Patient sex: M
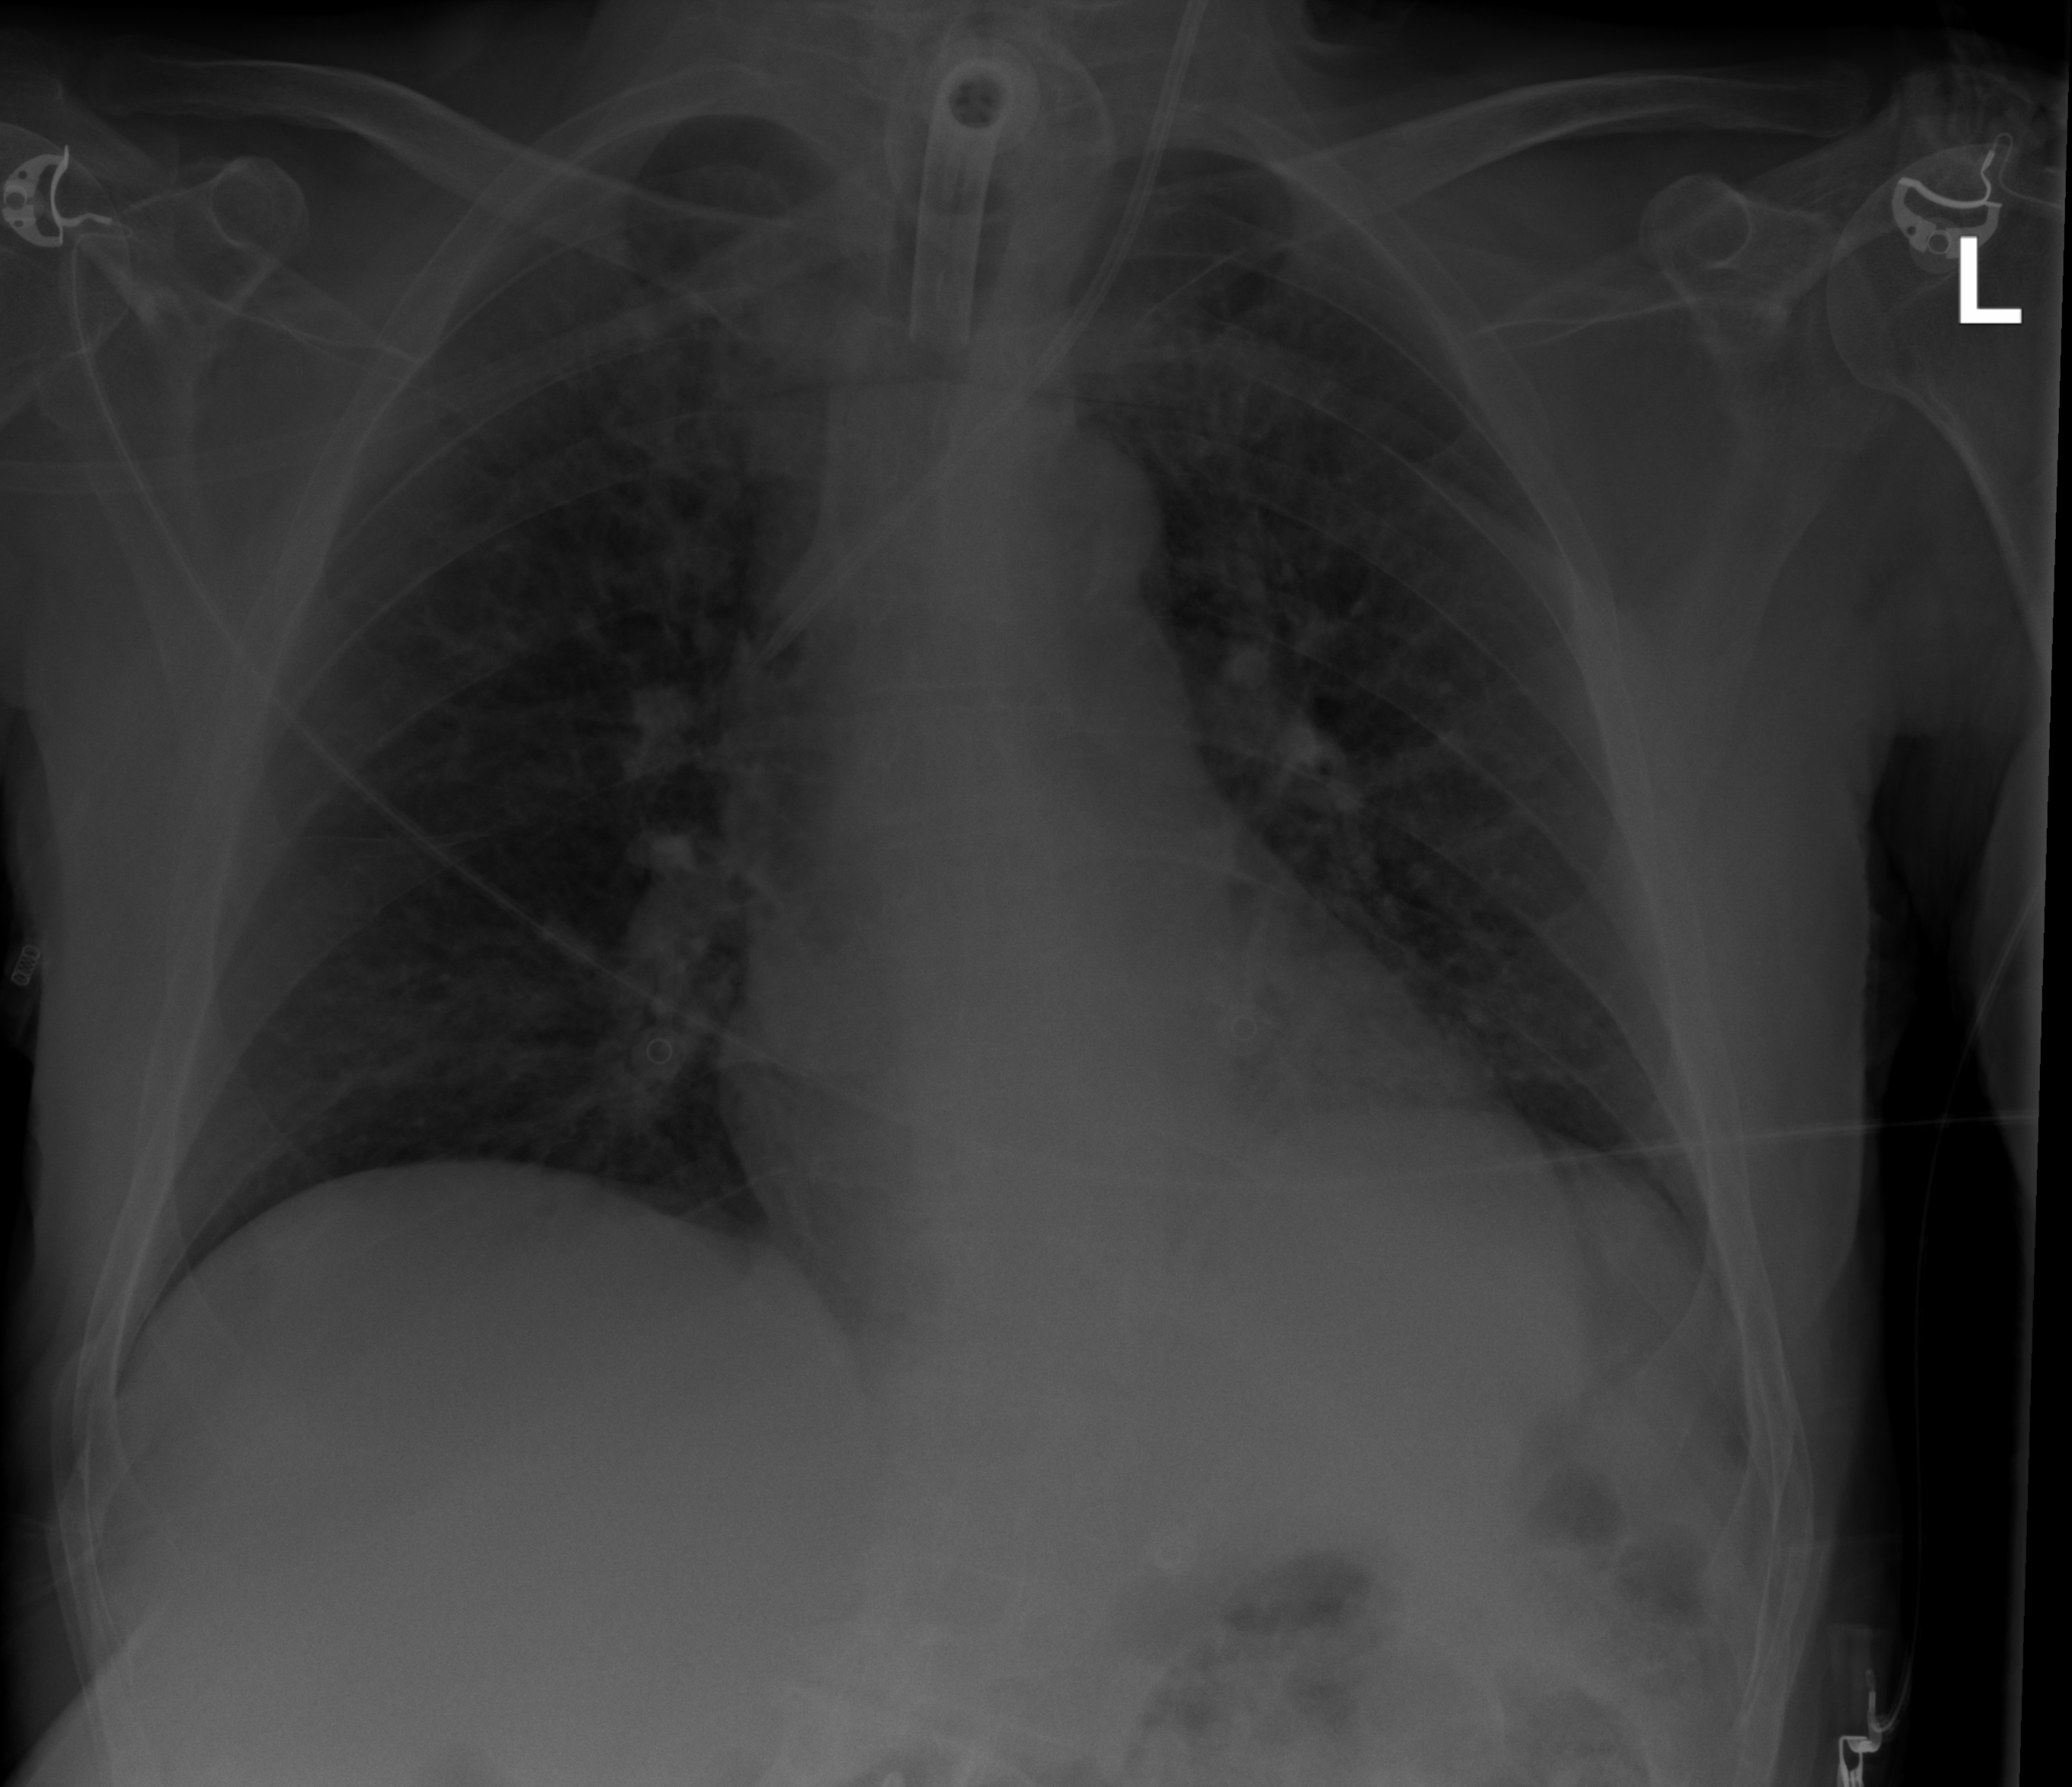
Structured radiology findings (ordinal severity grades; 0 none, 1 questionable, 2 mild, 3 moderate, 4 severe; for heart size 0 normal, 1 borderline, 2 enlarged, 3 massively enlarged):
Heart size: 0
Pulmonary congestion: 0
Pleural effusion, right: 0
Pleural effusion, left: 0
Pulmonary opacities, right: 2
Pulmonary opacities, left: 2
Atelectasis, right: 2
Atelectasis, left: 2